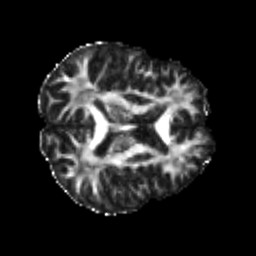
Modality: FA
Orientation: axial
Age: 21
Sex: male
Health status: healthy
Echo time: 0.074 s